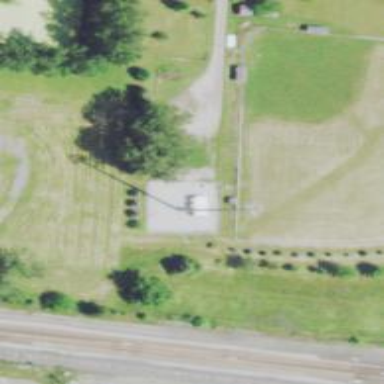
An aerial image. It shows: Communication mast tower.